Question: As i am working through the google app engine, i am trying to set up my first "Hello World" app running in my Chrome browser
When (for the first time), i navigate to URL
'''
http://127.0.0.1:8888/MyTest.html?gwt.codesvr=127.0.0.1:9997
'''
I non surprisingly get

Ok, so i should get the plugin from the <URL>
What am i missing please? How can i install this plugin?
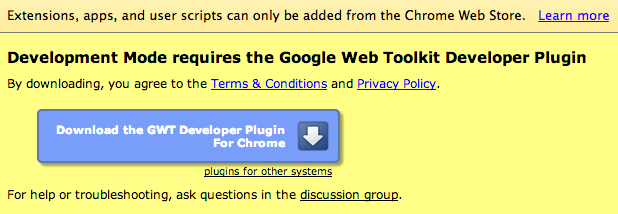
Answer: Quick fix that might help:
1. right click on the chrome icon>Properties>Shortcut
2. add in target: --enable-easy-off-store-extension-install
3. open chrome and navitage to extensions ( chrome://chrome/extensions/ )
4. drag and drop on it the plugin (should be in your download folder if you tried to install it before and didn't succeed)
Or this one:
1- Download the extension file from the website and save it to your computer.
2- Click the wrench icon on the browser toolbar.
3- Select Tools > Extensions.
4- Locate the extension file on your computer and drag the file onto the Extensions page.
5- Review the list of permissions in the dialog that appears. If you would like to proceed, click Install.
<URL>